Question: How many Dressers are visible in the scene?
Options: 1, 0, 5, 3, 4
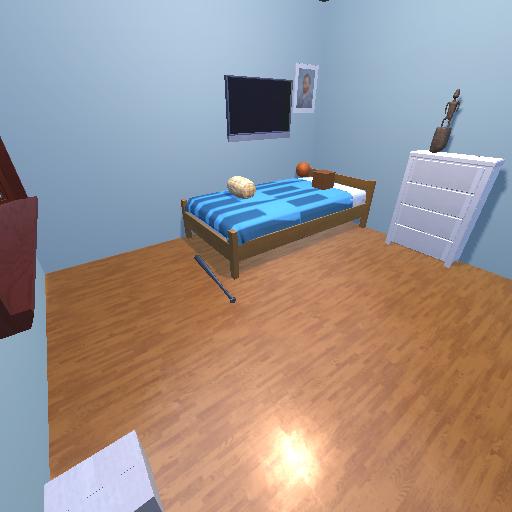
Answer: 1